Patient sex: M
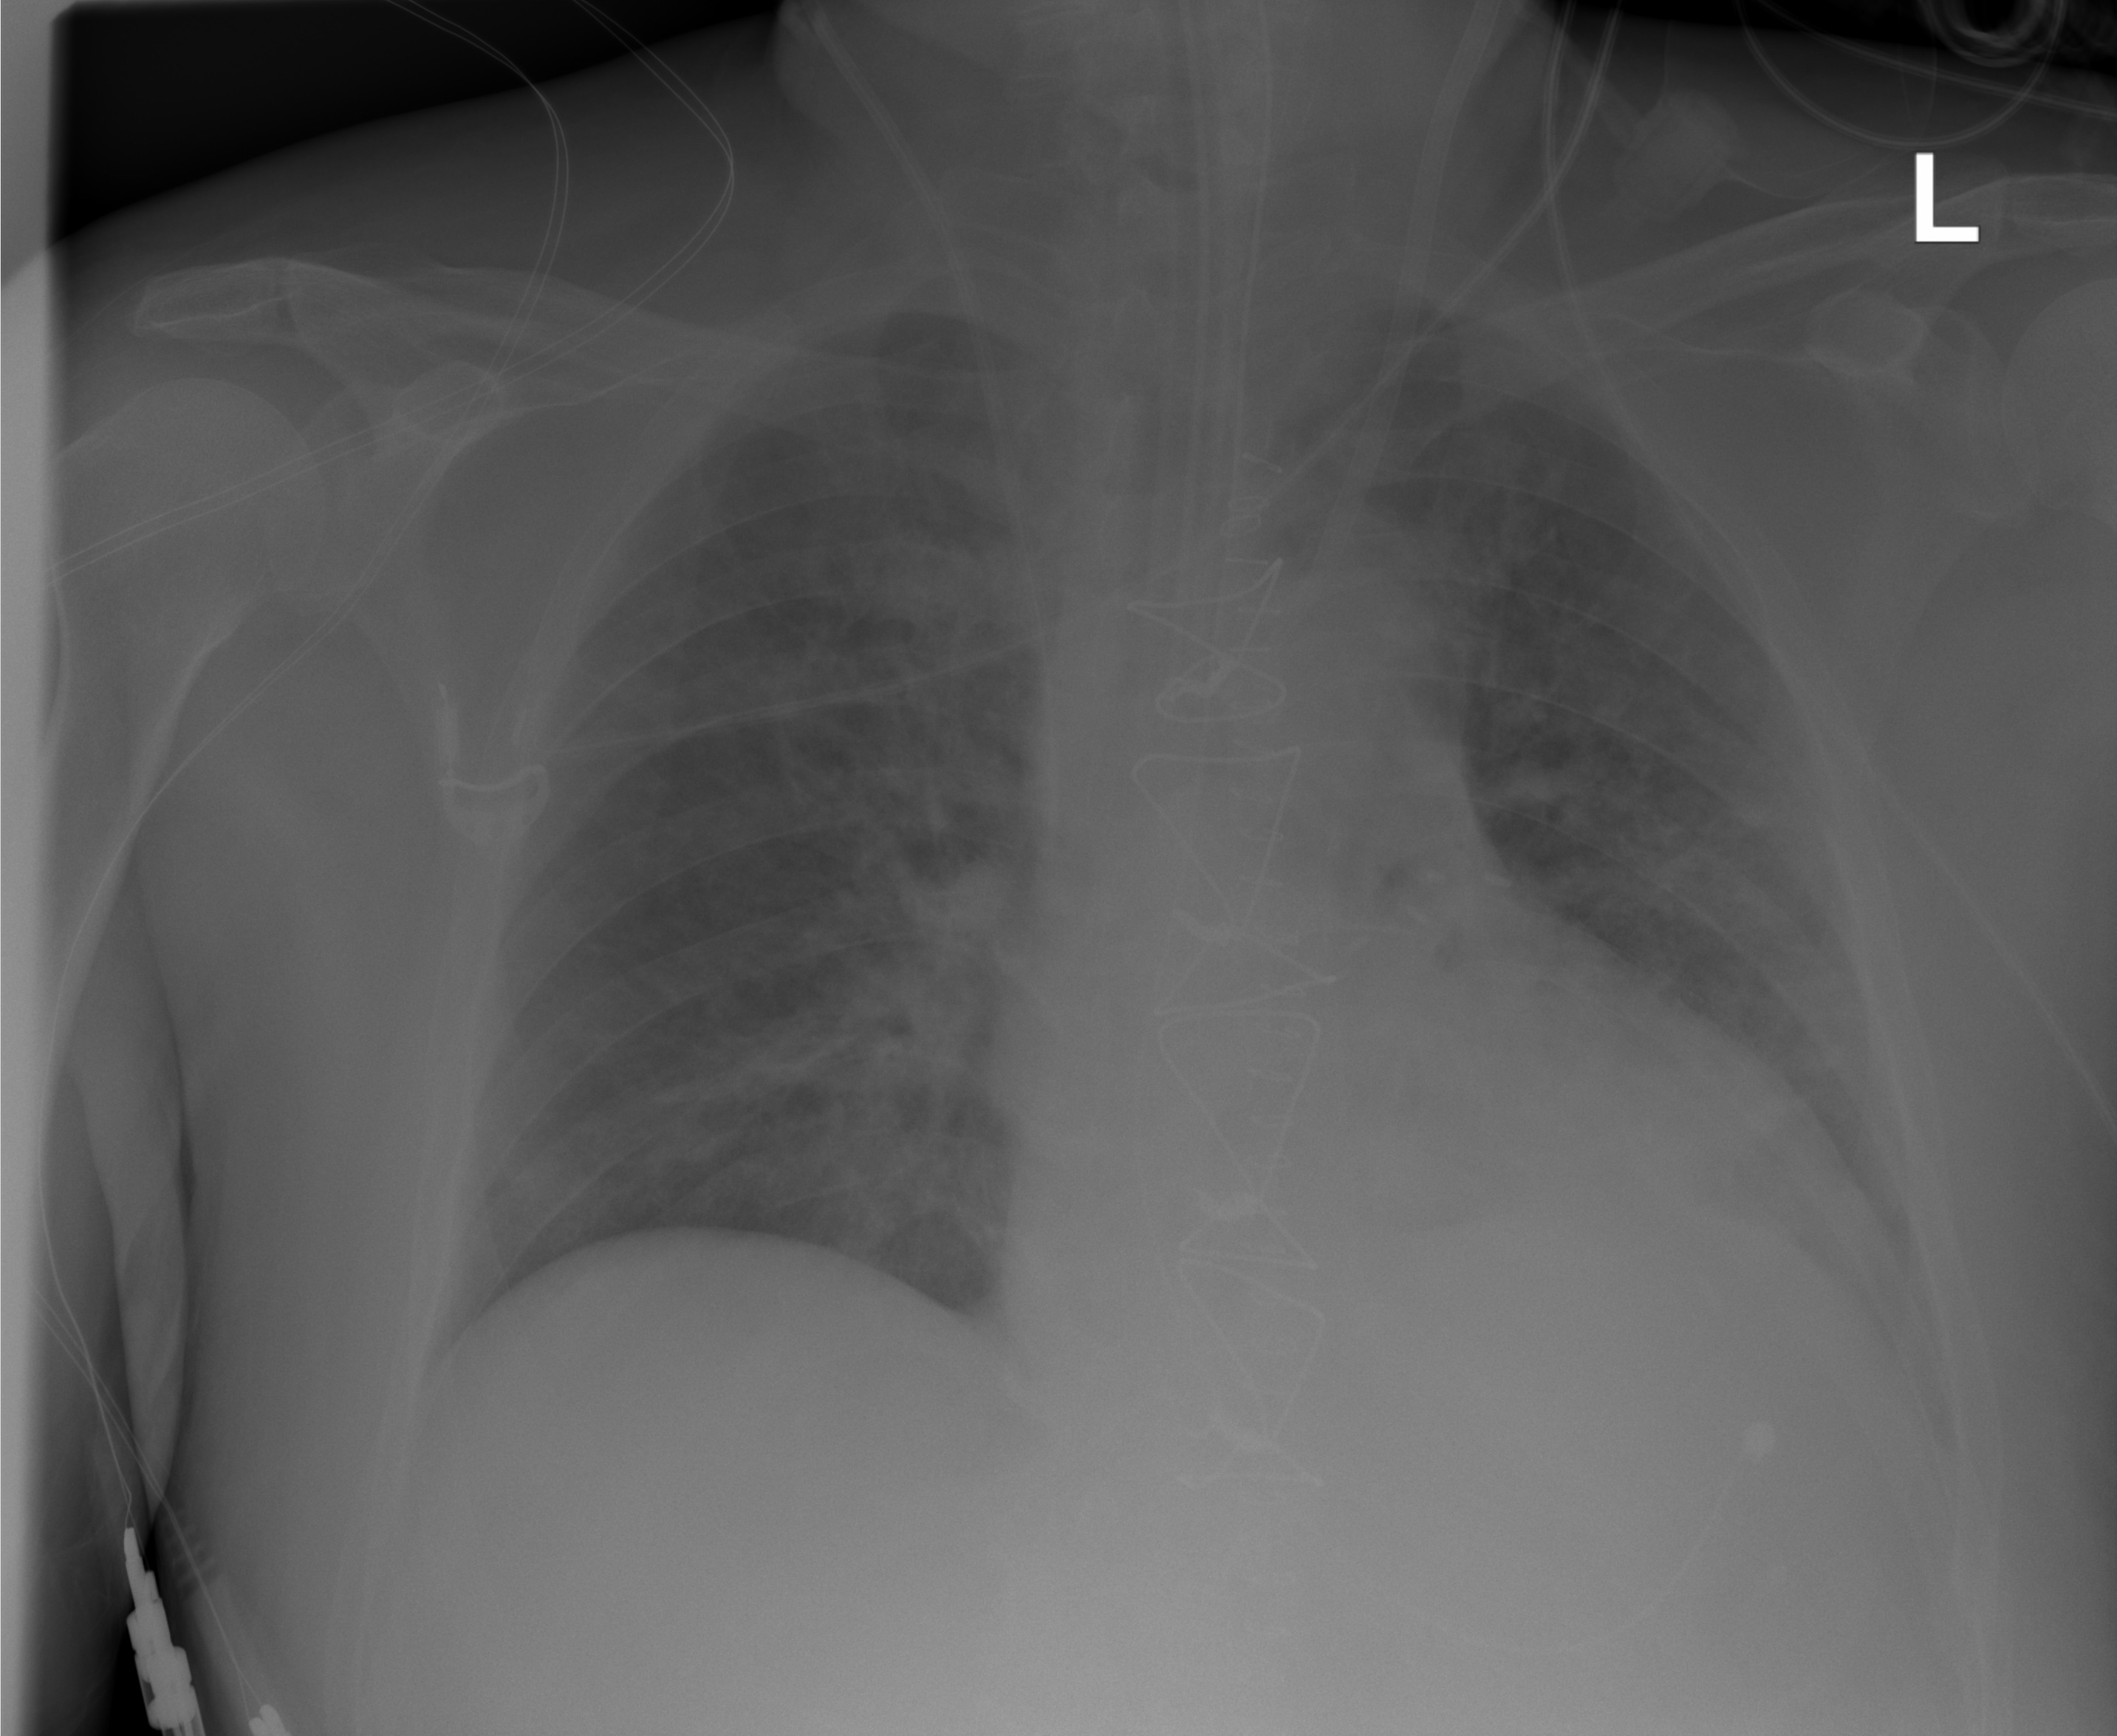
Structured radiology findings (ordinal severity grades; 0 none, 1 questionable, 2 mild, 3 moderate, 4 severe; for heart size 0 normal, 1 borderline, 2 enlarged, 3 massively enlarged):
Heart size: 2
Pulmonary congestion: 3
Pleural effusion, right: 0
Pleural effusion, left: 0
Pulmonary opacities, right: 3
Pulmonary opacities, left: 3
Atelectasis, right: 0
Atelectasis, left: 0